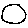
Label: circle